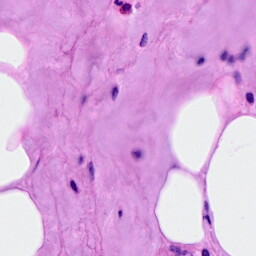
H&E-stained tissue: Breast